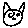
Label: cat